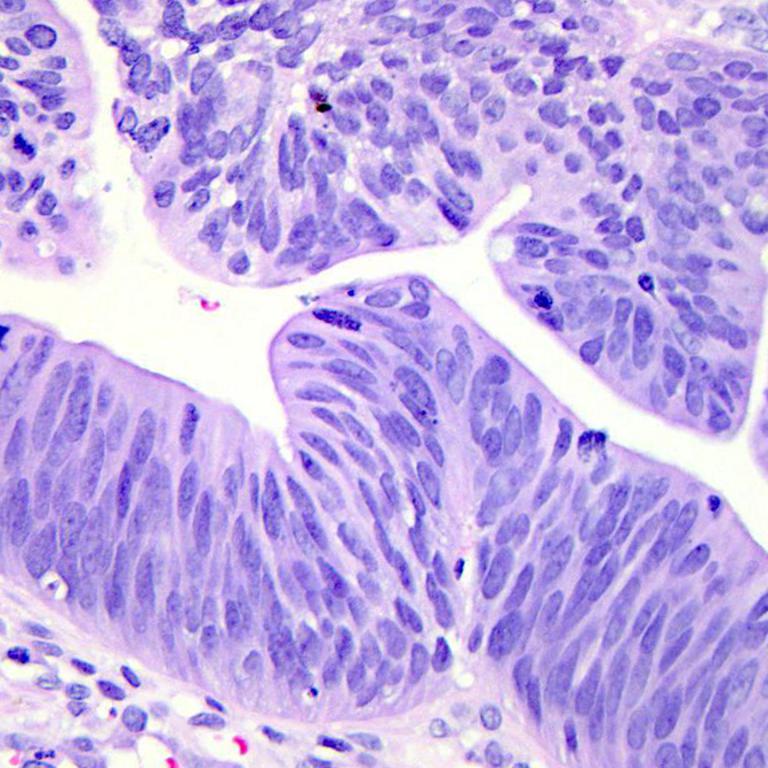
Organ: colon
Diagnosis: adenocarcinomas